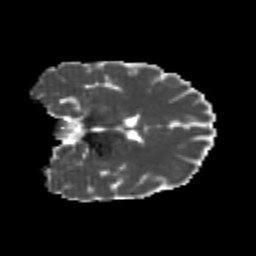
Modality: MD
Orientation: coronal
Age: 23
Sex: female
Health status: healthy
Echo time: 0.074 s